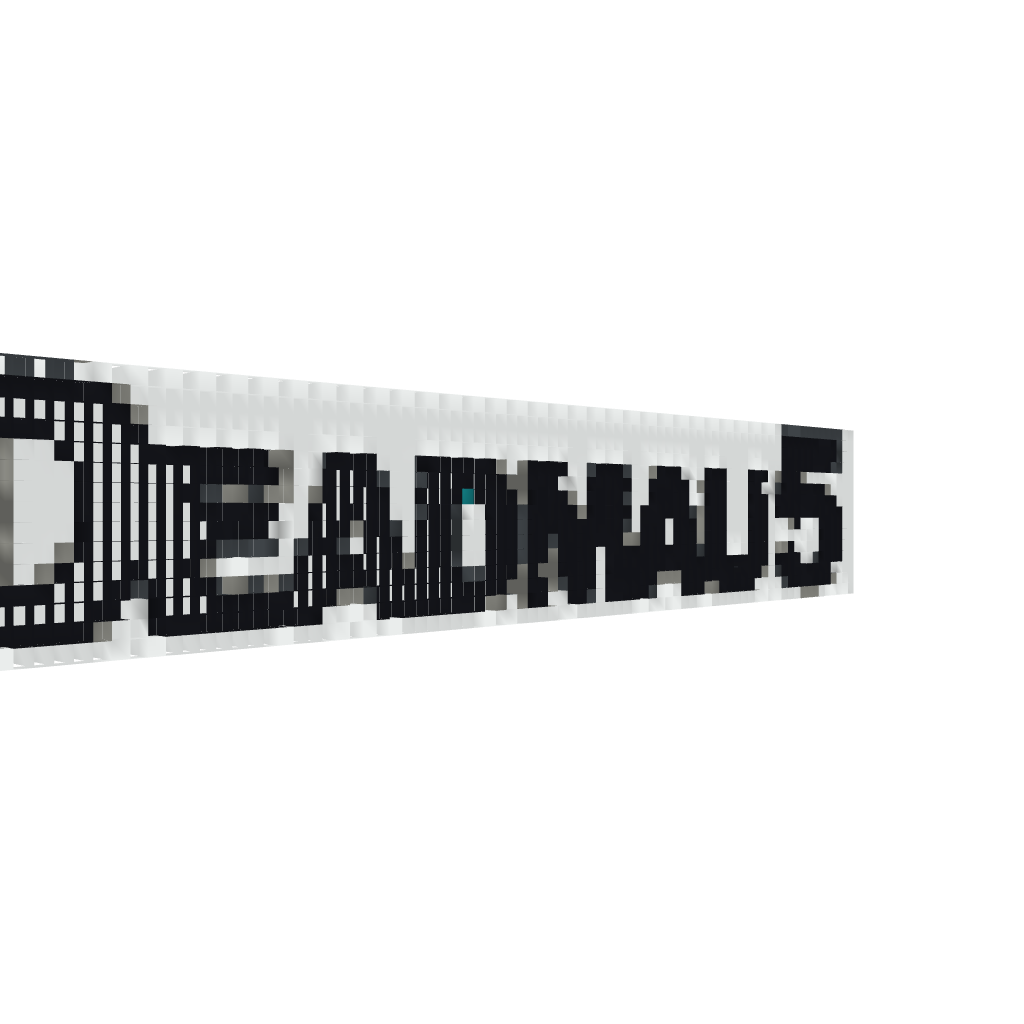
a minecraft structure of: Deadmau5 Name